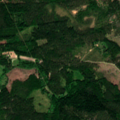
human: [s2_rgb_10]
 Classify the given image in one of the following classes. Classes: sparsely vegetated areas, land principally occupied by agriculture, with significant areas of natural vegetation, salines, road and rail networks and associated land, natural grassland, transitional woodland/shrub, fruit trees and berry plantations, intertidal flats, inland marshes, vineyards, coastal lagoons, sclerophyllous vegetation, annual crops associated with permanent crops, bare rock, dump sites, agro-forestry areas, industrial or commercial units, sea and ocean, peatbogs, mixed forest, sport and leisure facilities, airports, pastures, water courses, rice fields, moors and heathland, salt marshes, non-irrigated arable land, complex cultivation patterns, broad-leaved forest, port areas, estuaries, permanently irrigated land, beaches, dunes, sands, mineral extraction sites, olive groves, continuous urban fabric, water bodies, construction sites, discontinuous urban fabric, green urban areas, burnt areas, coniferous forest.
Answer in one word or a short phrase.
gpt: non-irrigated arable land, coniferous forest, mixed forest, transitional woodland/shrub